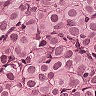
Metastatic tissue present: yes